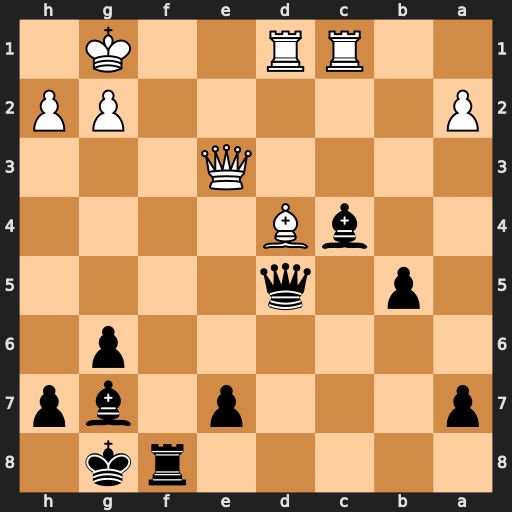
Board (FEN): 5rk1/p3p1bp/6p1/1p1q4/2bB4/4Q3/P5PP/2RR2K1
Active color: b
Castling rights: -
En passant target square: -
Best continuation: Rf1+ Rxf1 Bxd4